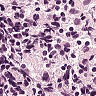
Metastatic tissue present: no